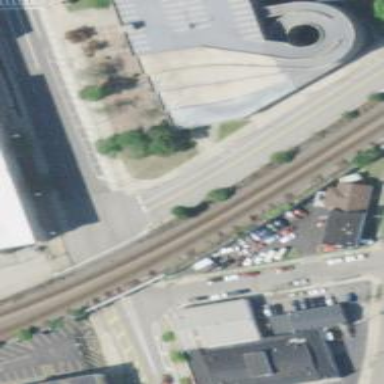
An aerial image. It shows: Railway line running on embankment.